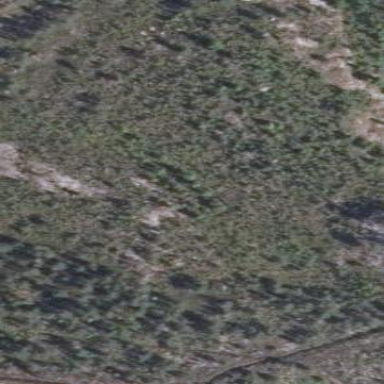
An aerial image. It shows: Woodland with needle-leaved trees.